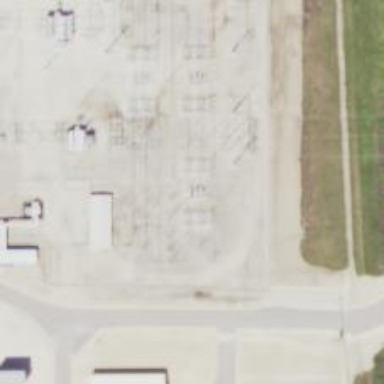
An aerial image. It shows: Switch used for power control.